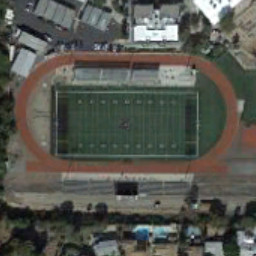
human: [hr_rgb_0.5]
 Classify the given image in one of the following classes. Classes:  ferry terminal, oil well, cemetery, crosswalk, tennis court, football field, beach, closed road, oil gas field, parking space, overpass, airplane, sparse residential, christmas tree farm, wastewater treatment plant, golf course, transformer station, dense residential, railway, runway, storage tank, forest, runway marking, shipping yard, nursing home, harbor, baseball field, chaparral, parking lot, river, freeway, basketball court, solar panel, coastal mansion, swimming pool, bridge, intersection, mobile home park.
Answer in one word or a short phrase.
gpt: football field